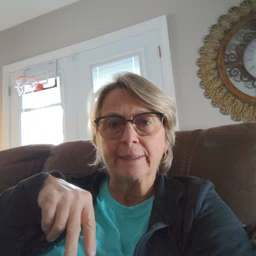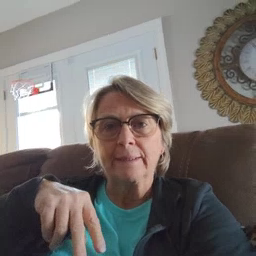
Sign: read